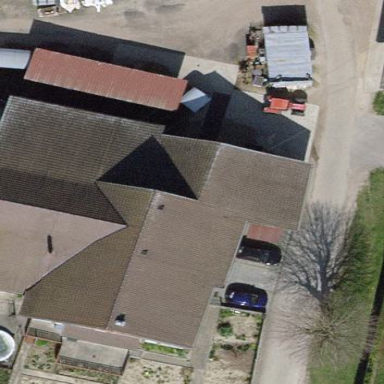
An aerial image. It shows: Farm building.